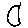
Label: moon